Current action and preconditions to check: trajectory_clear

Your task: For each precondition in the list above, predict whether it will hold at this action.

Consider the current scene as observed from the mobile robot's camera, and analyze the predicted future states of all dynamic agents (e.g., people, animals, vehicles, or any moving entities) within the NEXT SECOND.

IMPORTANT: Only answer "very likely" if you are absolutely certain—based on strong, clear evidence—that a dynamic agent will violate the precondition in the predicted future state. Do NOT answer "very likely" for unlikely, ambiguous, or low-probability risks.

Ask yourself for each precondition: Is there a high probability, with clear and convincing evidence, that the predicted future states of any dynamic agent will interfere with the predicted future state of the currently executing action within the NEXT SECOND, causing that precondition to fail?

Assess the risk level based on these predictions. Use "likely" or "very likely" if motions create a clear risk of interference.

Use "neutral" or "improbable" if agents are nearby but their predicted paths are clearly diverging or non-conflicting.

Failure Risk Categories: "very improbable", "improbable", "neutral", "likely", "very likely"

Answer Format: Output ONLY the probability_of_failure value from these categories: "very improbable", "improbable", "neutral", "likely", "very likely"

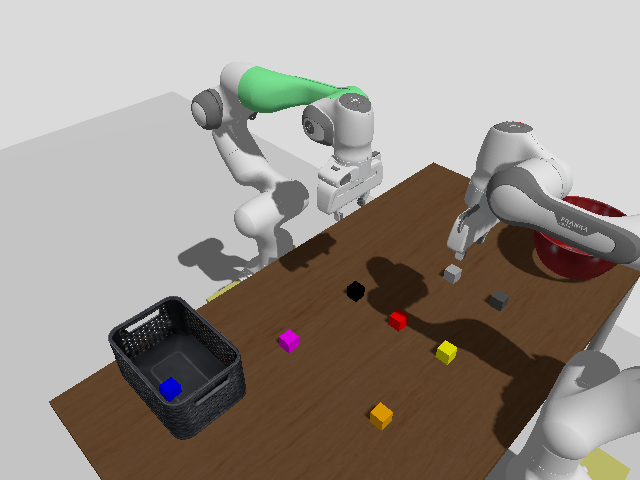

Answer: very improbable